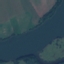
Land use / land cover class: River